Question: I'm trying to draw text to a window. Some enough, two things I'm wondering. Why can the tutorial I'm using not put an L"String Here" and I have to?
I'm confused about that, anyway back to the main point, I;m trying to draw text and I'm getting an error.

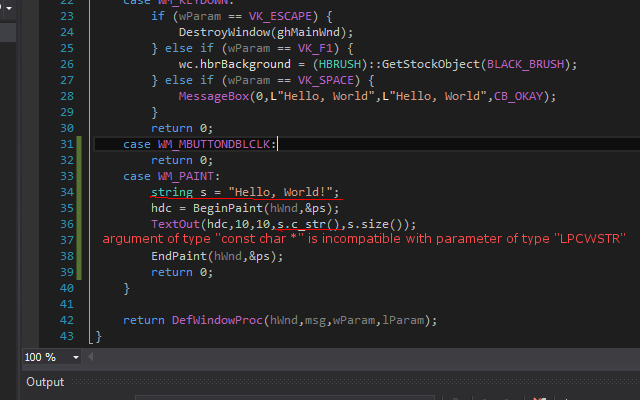
Answer: If you have UNICODE defined in your project (which you should be default) then you can either use
> wstring s = L"Hello, World!";
or the ANSI API for TextOut
> TextOutA(hdc, 10, 10, s.c_str(), s.size());